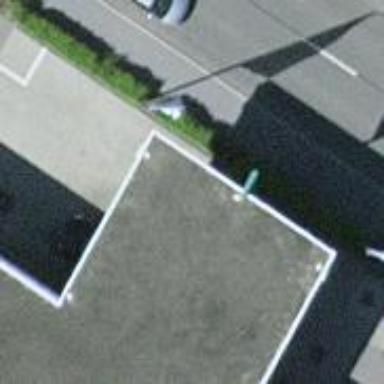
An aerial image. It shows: View of roof of building.